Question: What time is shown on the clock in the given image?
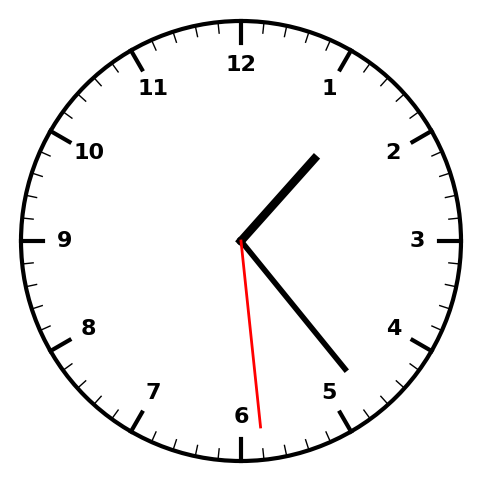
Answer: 01:23:29